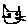
Label: cat